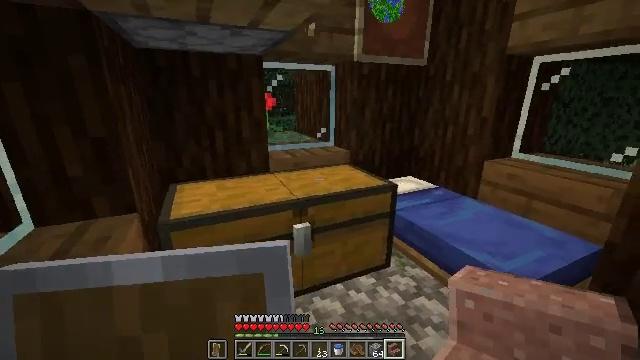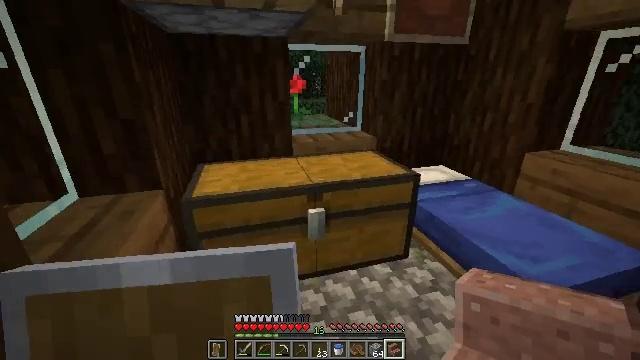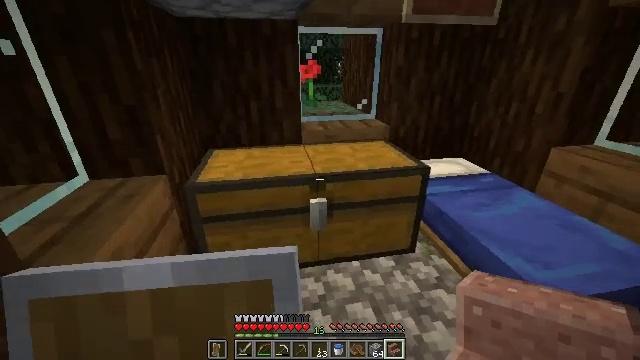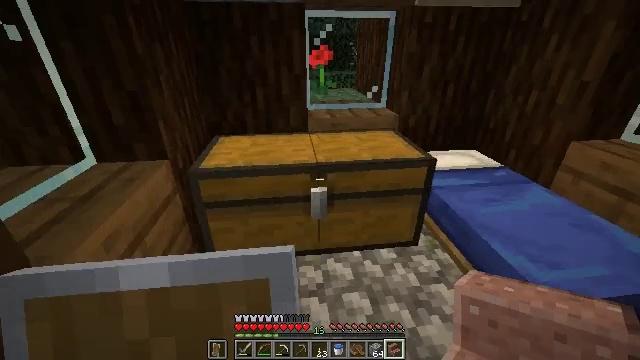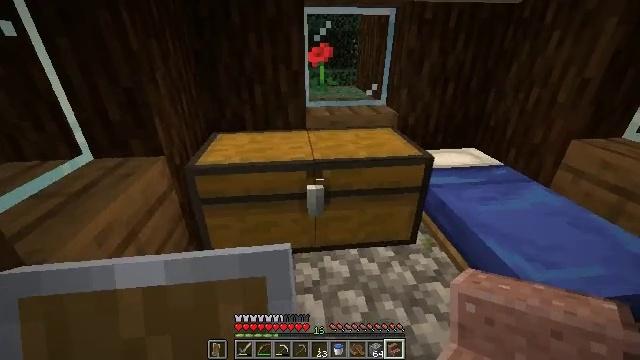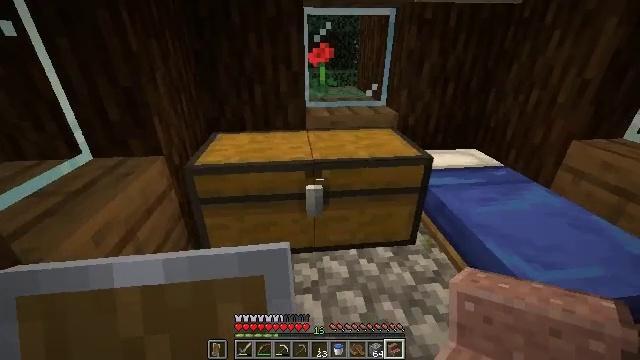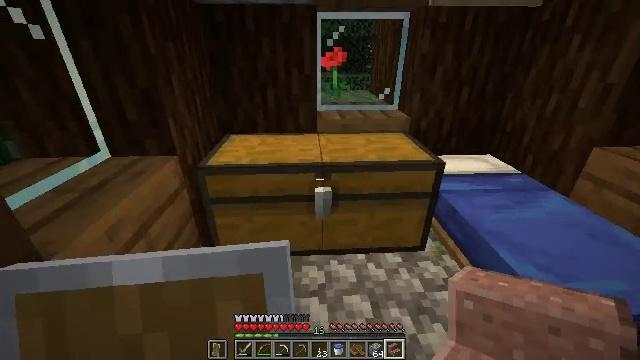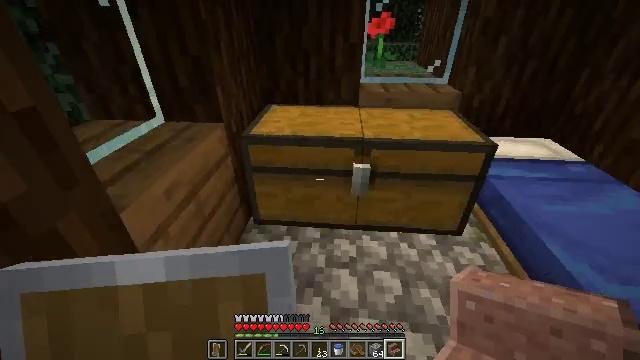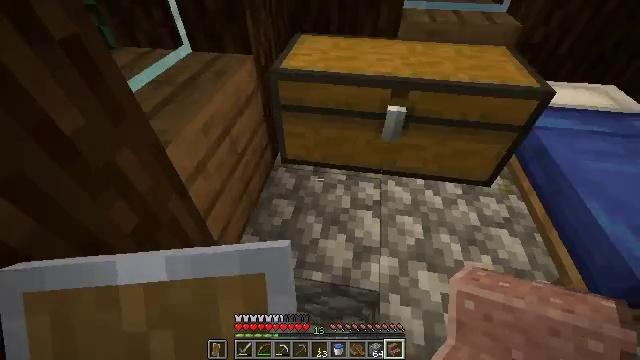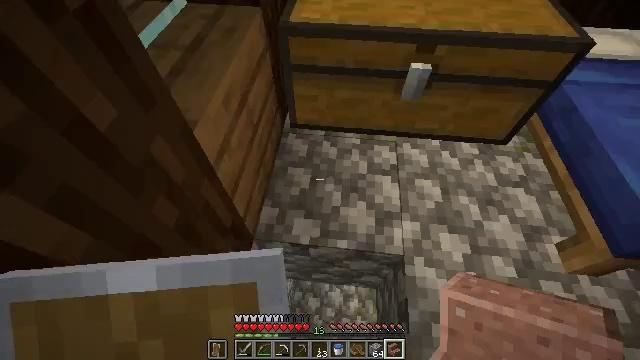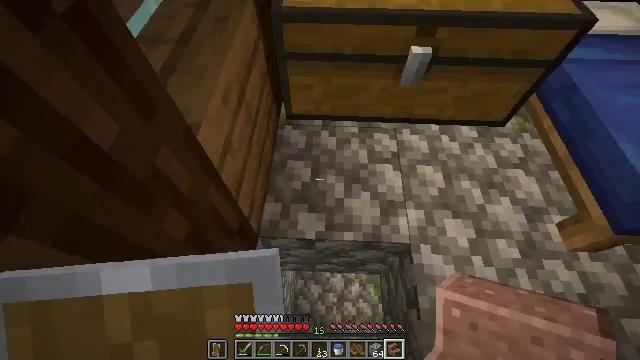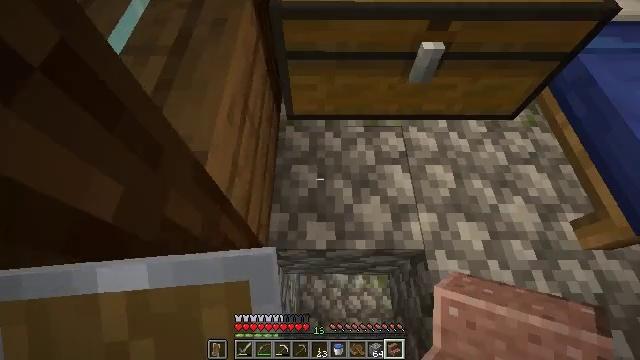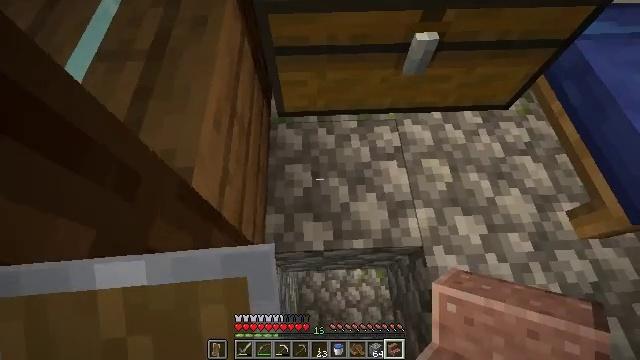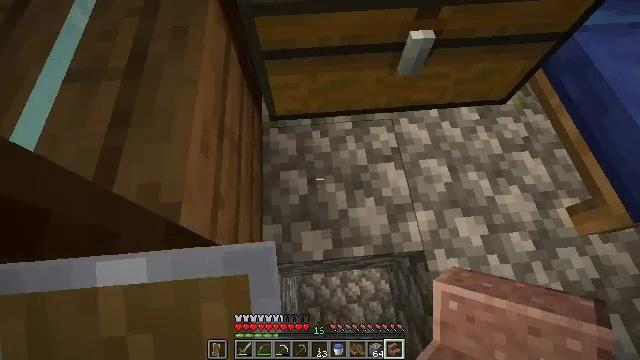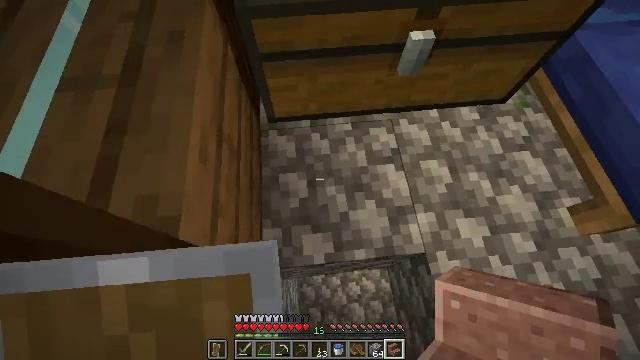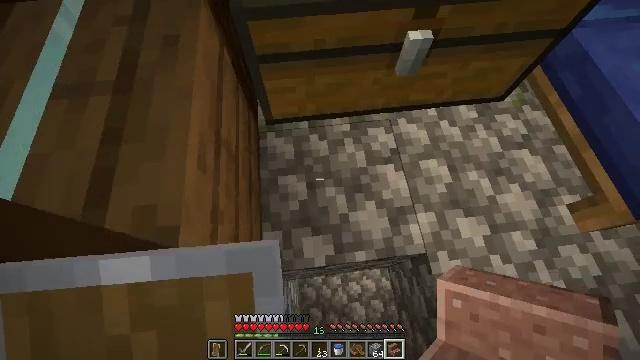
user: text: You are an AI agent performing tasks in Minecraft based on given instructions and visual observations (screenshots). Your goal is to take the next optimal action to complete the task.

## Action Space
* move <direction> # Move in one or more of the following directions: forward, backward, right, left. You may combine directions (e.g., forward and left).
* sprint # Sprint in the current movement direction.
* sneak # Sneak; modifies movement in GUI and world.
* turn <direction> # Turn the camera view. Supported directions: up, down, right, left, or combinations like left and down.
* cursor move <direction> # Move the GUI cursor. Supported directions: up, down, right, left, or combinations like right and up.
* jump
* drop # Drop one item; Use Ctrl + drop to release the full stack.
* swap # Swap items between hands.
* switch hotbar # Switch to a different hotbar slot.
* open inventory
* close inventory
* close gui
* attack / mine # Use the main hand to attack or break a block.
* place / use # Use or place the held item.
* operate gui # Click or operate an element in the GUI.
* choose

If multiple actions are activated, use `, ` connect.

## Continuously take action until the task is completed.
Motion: motion action
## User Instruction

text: craft item air
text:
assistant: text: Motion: move right, turn left and down
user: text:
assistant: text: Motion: turn left and down
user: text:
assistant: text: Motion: turn left and down
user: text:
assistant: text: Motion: no_op
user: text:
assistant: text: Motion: no_op
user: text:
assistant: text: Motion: turn left
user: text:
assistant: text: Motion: move left, turn left and down
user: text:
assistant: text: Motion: move left, turn left and down
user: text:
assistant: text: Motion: move forward and move left, turn right and down
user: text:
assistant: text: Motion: move forward and move left, turn right and down
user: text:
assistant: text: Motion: move forward and move left, turn right and down
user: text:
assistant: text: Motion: move forward and move left, turn right and down
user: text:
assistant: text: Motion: turn right and down
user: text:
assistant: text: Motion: no_op
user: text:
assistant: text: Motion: turn right
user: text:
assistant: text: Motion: no_op
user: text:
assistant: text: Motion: turn right and up
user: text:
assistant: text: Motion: move back
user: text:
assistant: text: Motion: move back
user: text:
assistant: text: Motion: move back
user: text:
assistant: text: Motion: move back
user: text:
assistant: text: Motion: no_op
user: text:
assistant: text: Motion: no_op
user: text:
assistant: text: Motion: jump
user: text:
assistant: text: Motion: jump
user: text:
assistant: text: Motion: jump
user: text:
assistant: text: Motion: no_op
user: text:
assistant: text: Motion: no_op
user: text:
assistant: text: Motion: no_op
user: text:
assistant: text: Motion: no_op